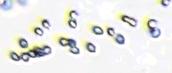
Label: Phaeocystis